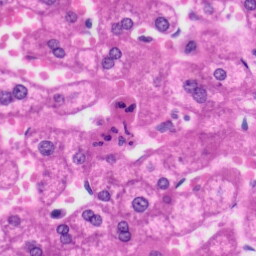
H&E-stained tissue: Liver